Question: can you tell me where's the problem with my code in IE?
<URL>
Slideshow does not work. Seems like a problem with CSS.

IE version: 11.0.2
HTML:
'''
<div class="slider-wrapper">
<article class="slider">
<div class="slide-1">
<div class="slider-image"></div>
<div class="slider-info">
<h2>Novy produkt v nabidce</h2>
<p>Lorem ipsum...
</p>
</div>
<a href="#" class="slider-button"></a>
</div>
<div class="slide-2">
<div class="slider-image"></div>
<div class="slider-info">
<h2>Novinka na trhu!</h2>
<p>Lorem ipsum...
</p>
</div>
<a href="#" class="slider-button"></a>
</div>
<div class="slide-3">
<div class="slider-image"></div>
<div class="slider-info">
<h2>Kvalita a spolehlivost zarucena</h2>
<p>Lorem ipsum...
</p>
</div>
</div>
<div class="slider-radio-buttons">
<div class="on slide1"></div>
<div class="off slide2"></div>
<div class="off slide3"></div>
</div>
</article>
</div>
'''
Thanks
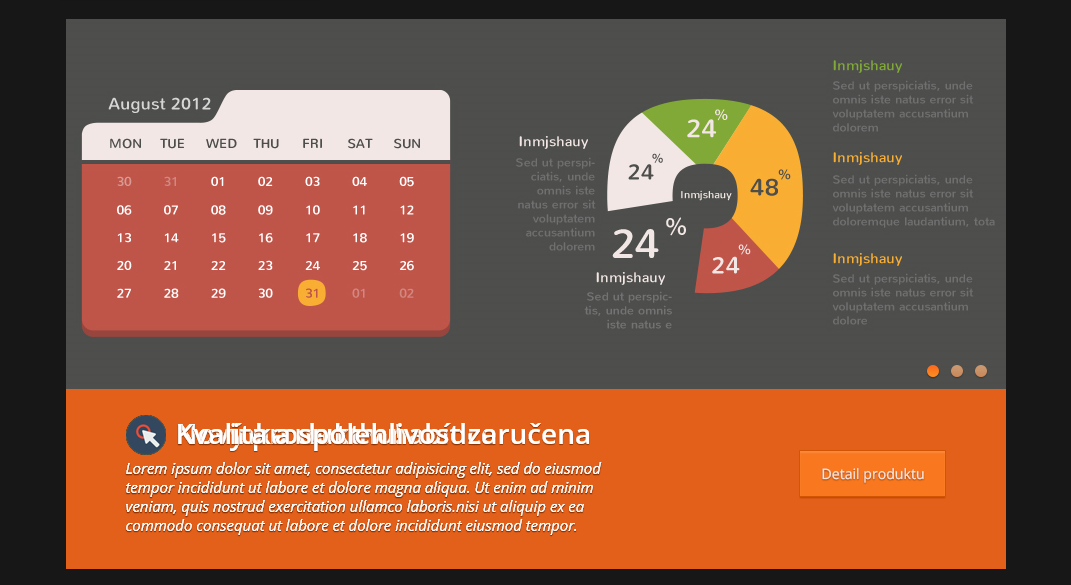
Answer: Absolutely positioned elements aren't affected by the parents opacity being set to 0. In order to resolve this, set the opacity on the children to "inherit":
'''
.slider-image,
.slider-info {
opacity: inherit;
}
'''
This appears to have resolved the issue for me in IE11.
As was pointed out in the comments above, your document is getting loaded into Quirks mode in some older versions of Internet Explorer. It appears to be the result of the <URL>:
'''
<!-- saved from url=(0014)about:internet -->
'''
This should go your Doctype, as demonstrated in the linked documentation:
'''
<!DOCTYPE html>
<!-- saved from url=(0014)about:internet -->
<html>
'''